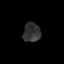
Tissue: skin
Cell type: Fibroblasts
Senescence score: 0.817
Nuclear area (px): 331
Mean DAPI intensity: 49.991